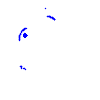
Particle: electron